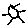
Label: sun